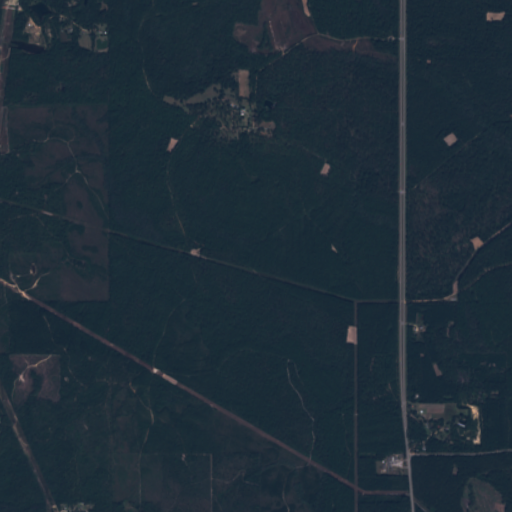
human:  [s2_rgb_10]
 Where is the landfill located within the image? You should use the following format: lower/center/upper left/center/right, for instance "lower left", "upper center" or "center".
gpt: There is no landfill in the image.